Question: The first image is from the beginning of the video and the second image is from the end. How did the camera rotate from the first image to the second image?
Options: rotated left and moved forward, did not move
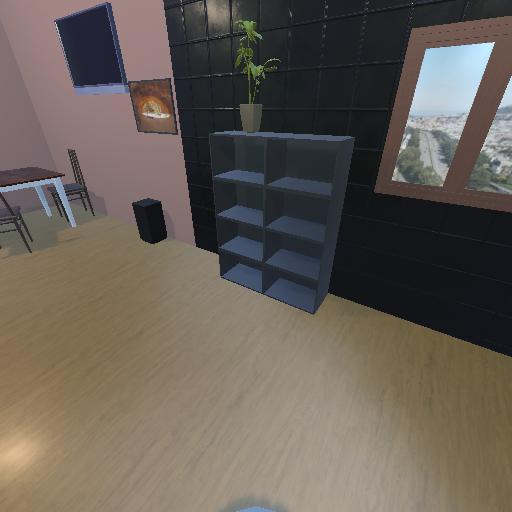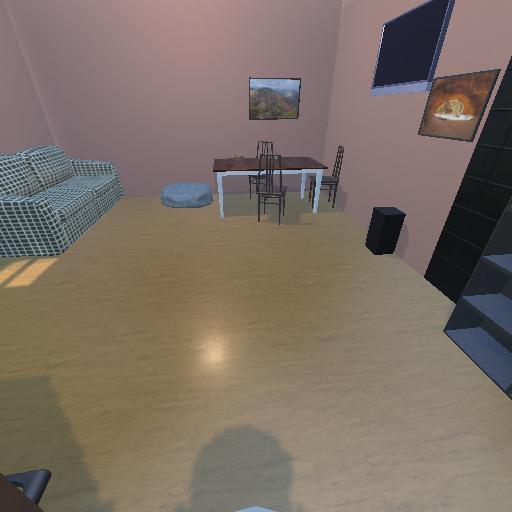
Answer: rotated left and moved forward